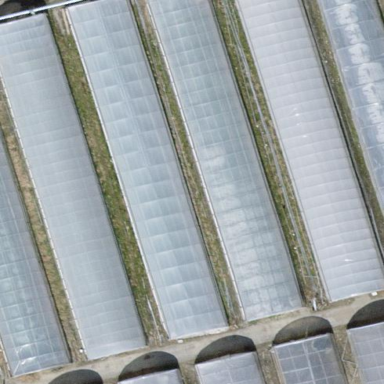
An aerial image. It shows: Greenhouse.